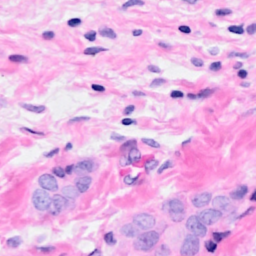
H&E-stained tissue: Breast